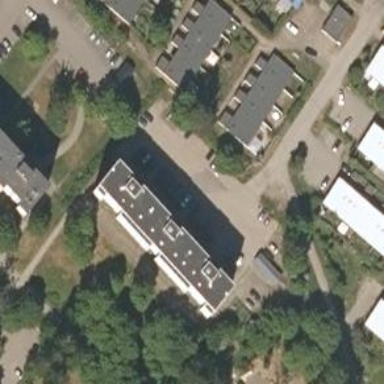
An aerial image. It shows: Apartment building with flat gray roof.